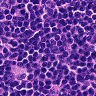
Metastatic tissue present: no